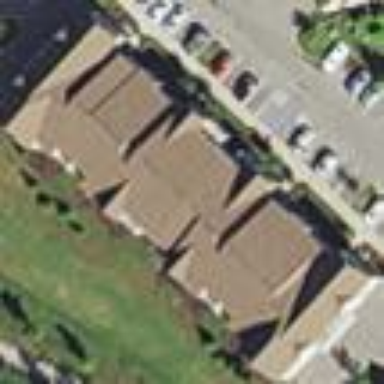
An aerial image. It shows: Image showing building with apartments.